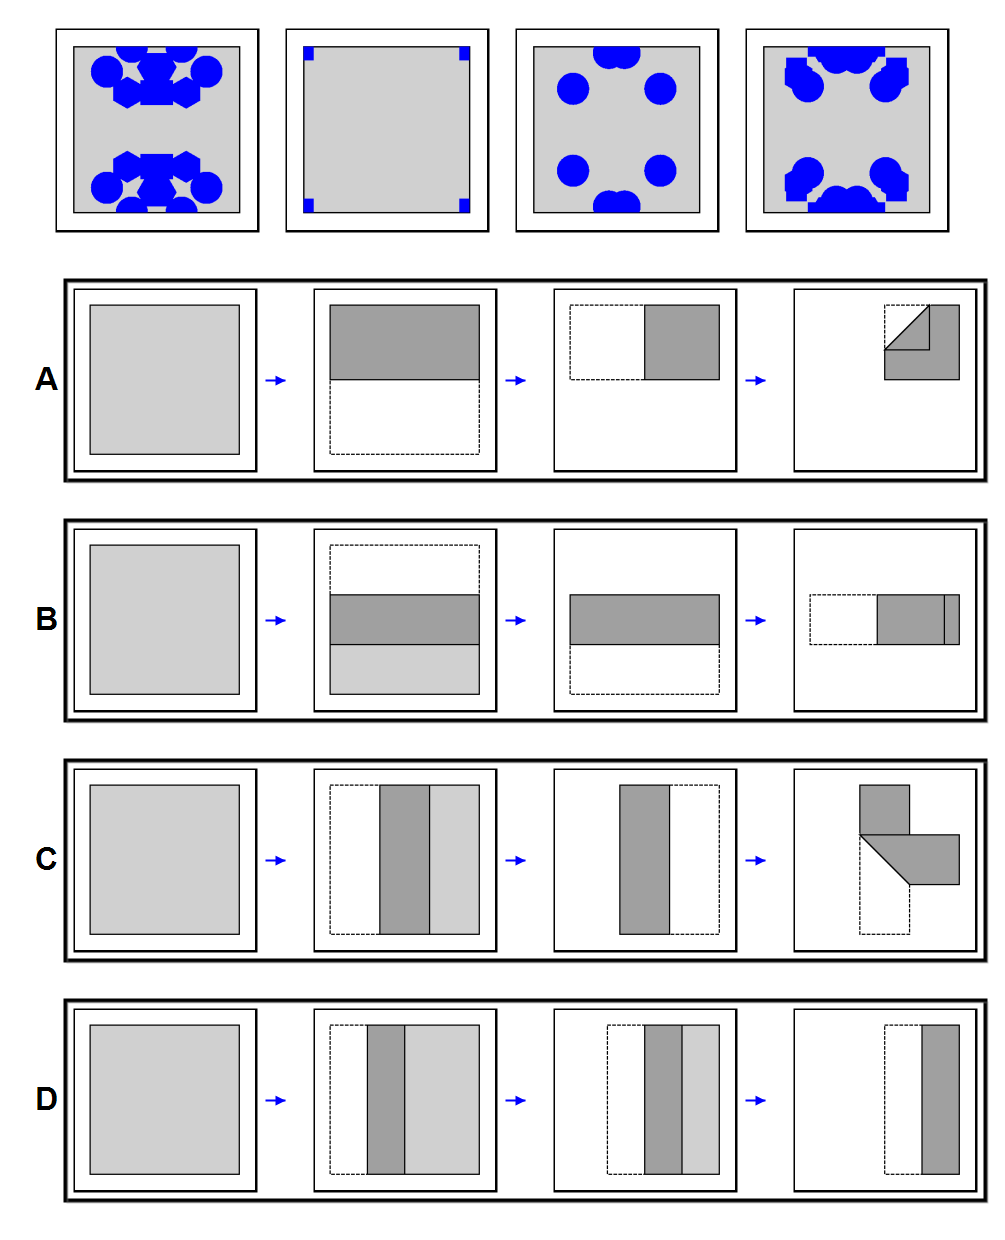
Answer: A